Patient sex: M
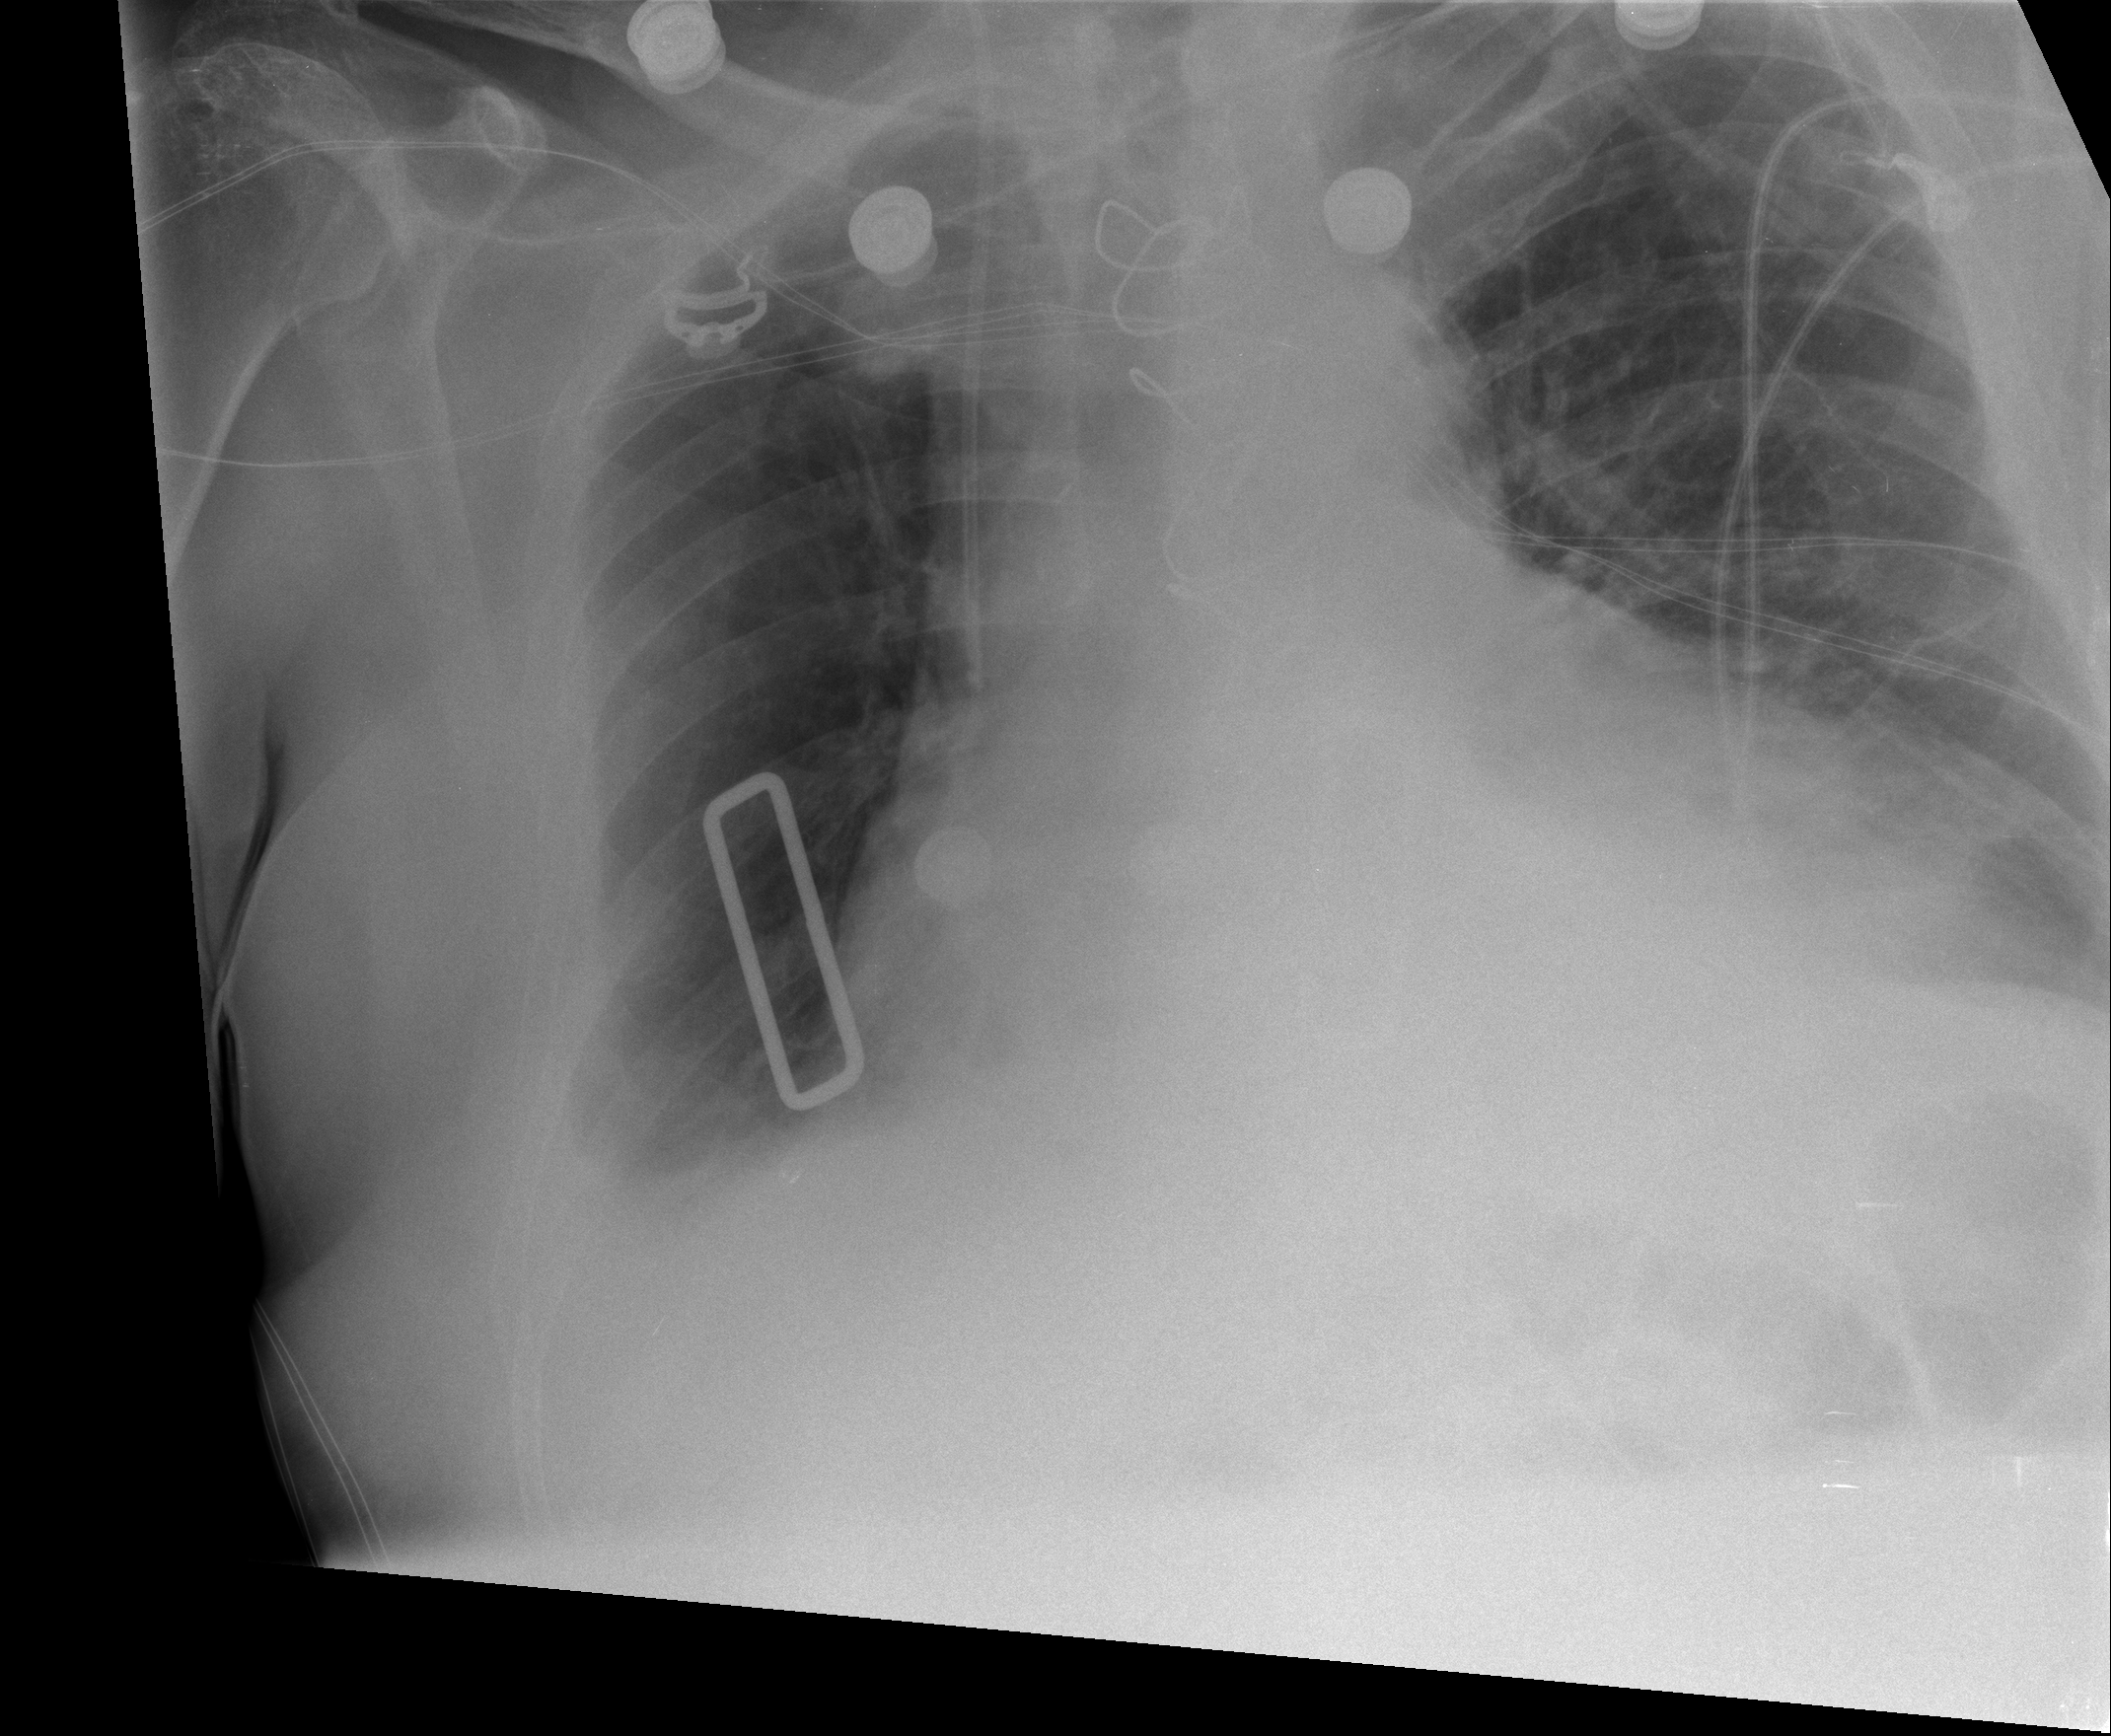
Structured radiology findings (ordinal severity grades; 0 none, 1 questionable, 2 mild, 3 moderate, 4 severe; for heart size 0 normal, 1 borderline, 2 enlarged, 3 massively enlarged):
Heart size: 2
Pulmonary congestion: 2
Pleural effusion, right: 2
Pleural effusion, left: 2
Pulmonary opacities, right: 0
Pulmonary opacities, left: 0
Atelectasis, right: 2
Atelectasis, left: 2